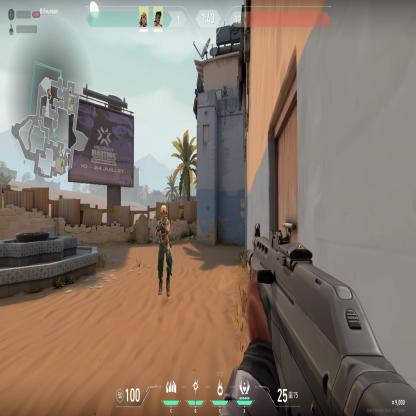
Label: teammate